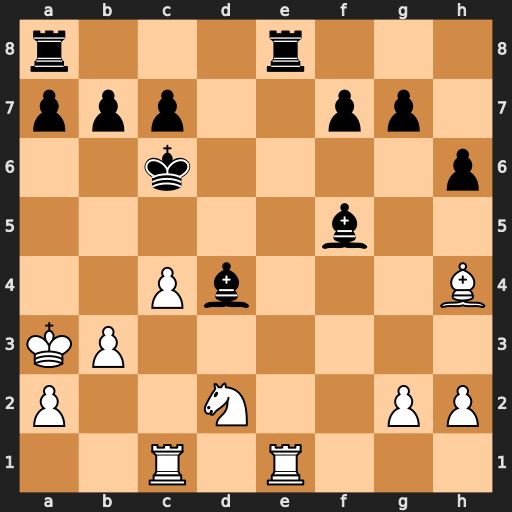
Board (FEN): r3r3/ppp2pp1/2k4p/5b2/2Pb3B/KP6/P2N2PP/2R1R3
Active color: w
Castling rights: -
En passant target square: -
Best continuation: Nf3 Bc5+ b4